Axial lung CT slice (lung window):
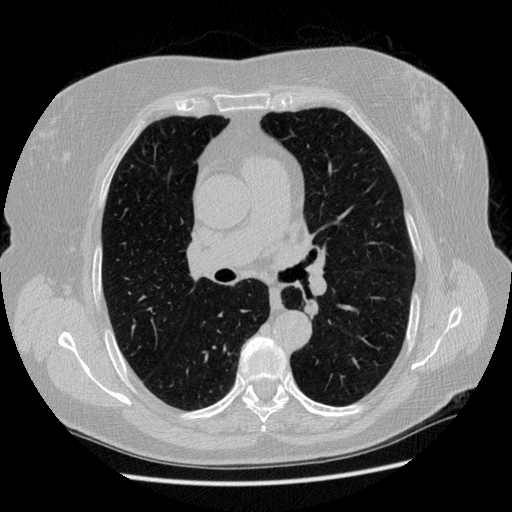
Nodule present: no